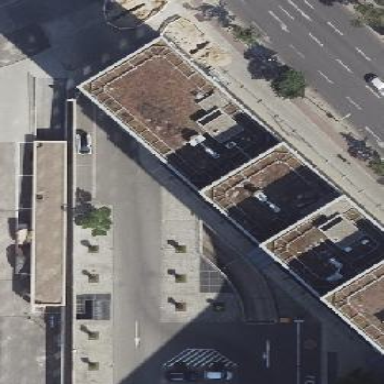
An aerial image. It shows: Part of building.